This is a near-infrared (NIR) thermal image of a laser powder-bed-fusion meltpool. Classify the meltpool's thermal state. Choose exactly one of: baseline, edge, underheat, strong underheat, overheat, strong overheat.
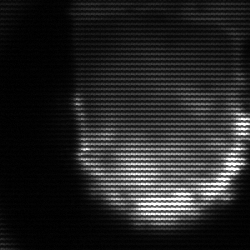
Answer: baseline